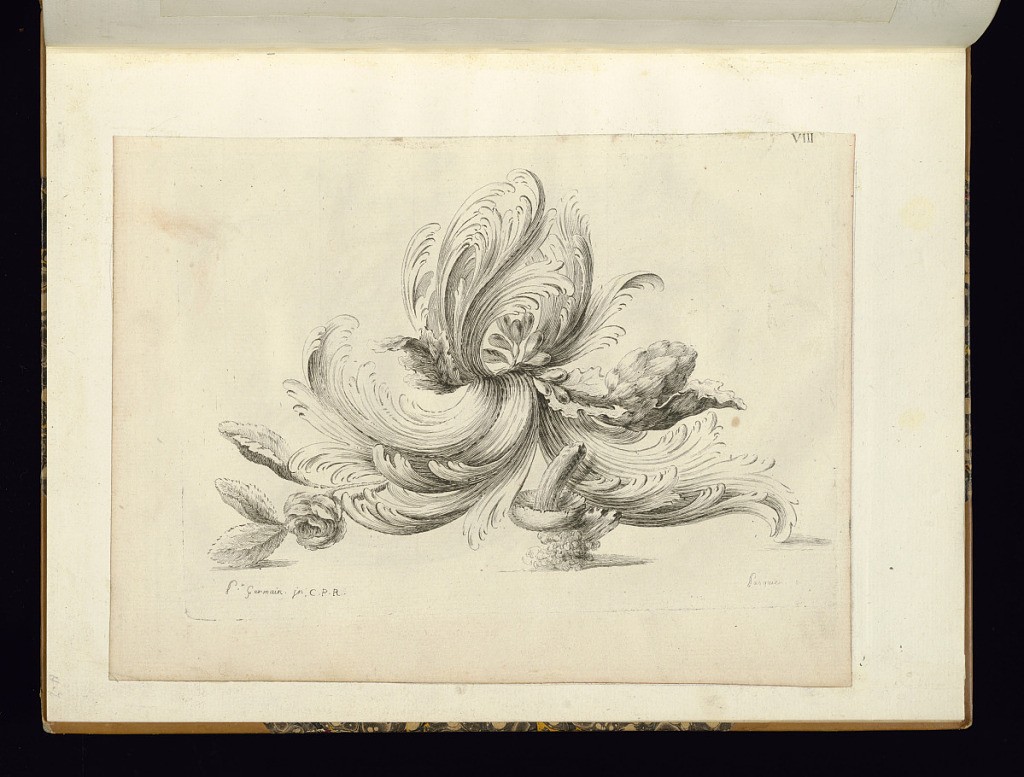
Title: Design for Ornament
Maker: Pierre Germain, French, 1703 - 1783
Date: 1751
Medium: Engraving on laid paper
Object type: Print
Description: Rocaille design with sprays of acanthus leaves. The plate is signed.